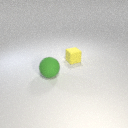
small yellow rubber cube behind large green rubber sphere